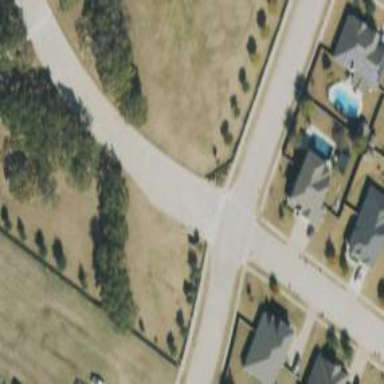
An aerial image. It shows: Marked road crossing.